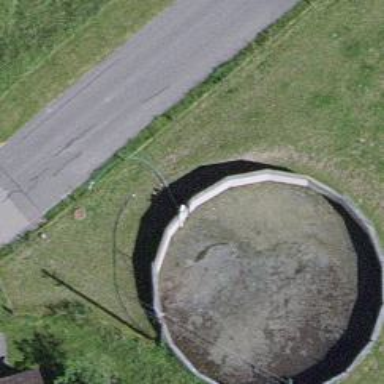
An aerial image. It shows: Storage tank building.